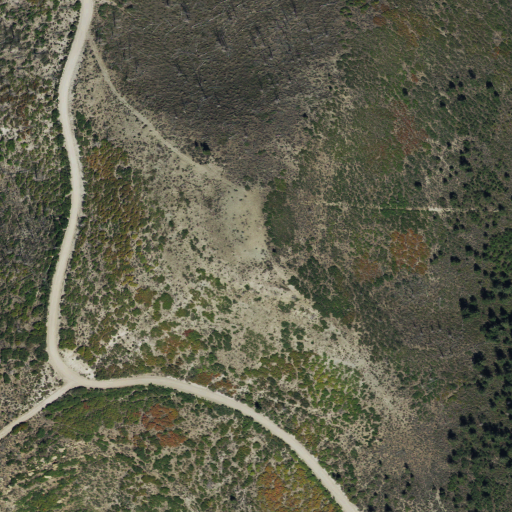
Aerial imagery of mountain in Utah named Tenmile Knoll containing shrub and evergreen forest